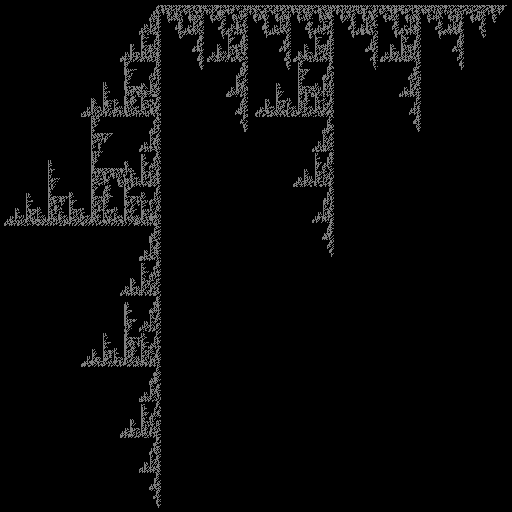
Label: binary